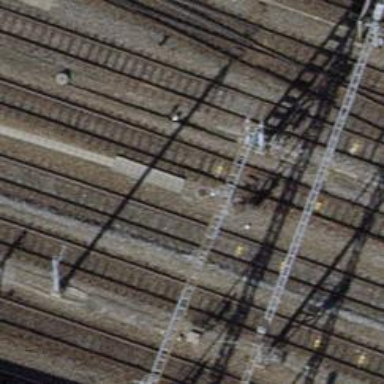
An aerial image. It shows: Railway signal.